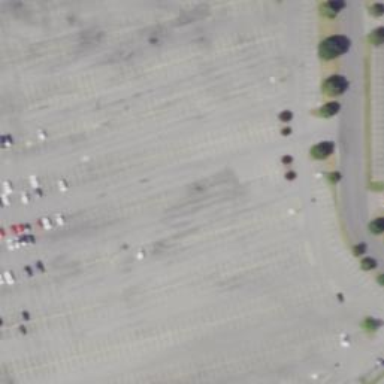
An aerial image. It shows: Asphalt surface.